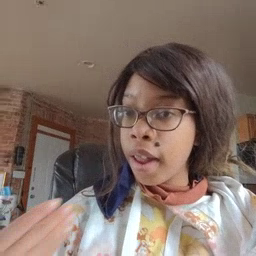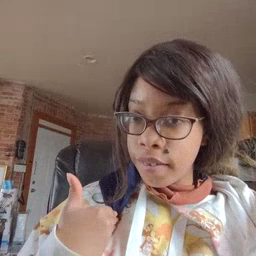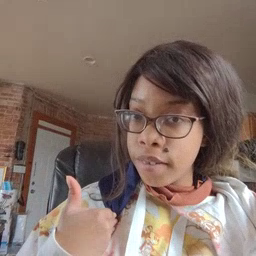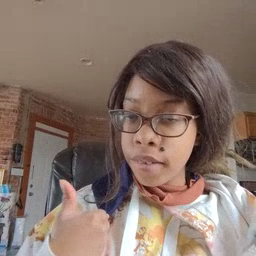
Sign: have